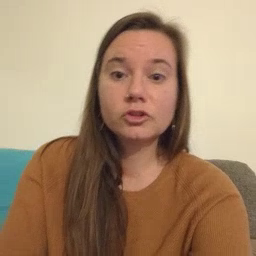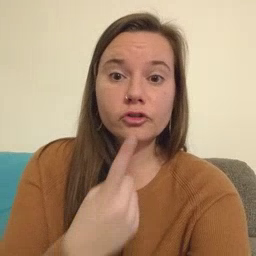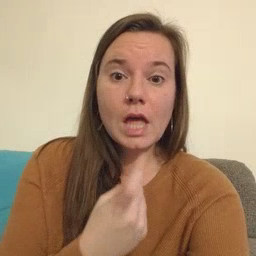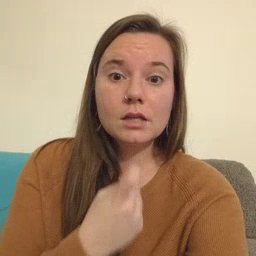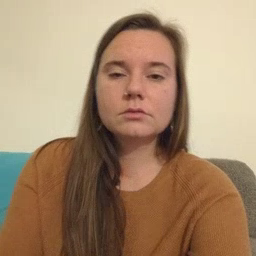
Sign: red